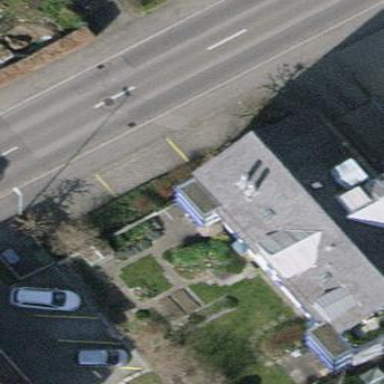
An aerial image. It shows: Street side parking area.